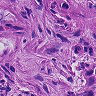
Metastatic tissue present: yes